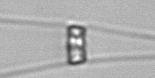
Label: Chaetoceros_similis